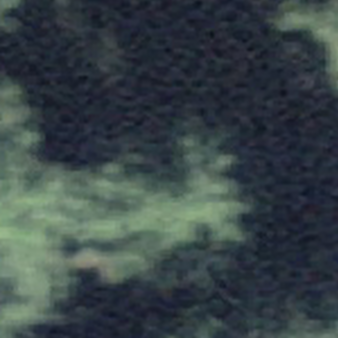
Label: other